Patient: sex M, age 35
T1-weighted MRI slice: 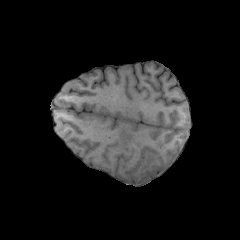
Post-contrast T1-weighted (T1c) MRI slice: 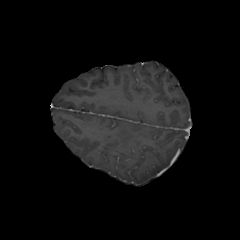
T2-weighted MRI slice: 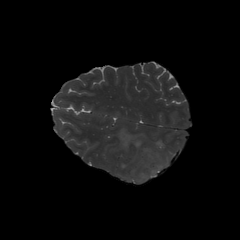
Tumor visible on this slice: yes
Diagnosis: Astrocytoma, IDH-wildtype
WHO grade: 2